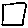
Label: square